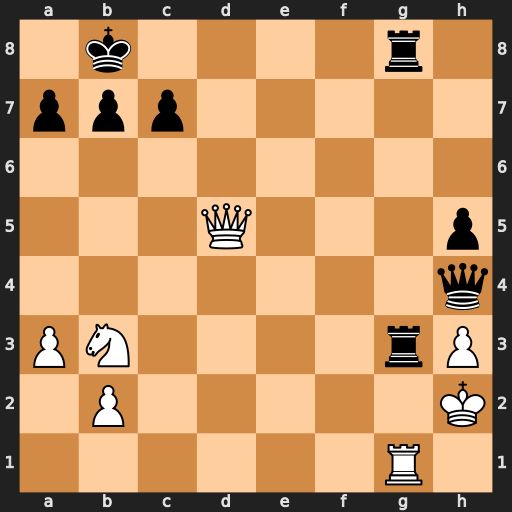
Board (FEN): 1k4r1/ppp5/8/3Q3p/7q/PN4rP/1P5K/6R1
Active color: w
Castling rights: -
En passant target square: -
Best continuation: Qxg8+ Rxg8 Rxg8+ Qd8 Rxd8#